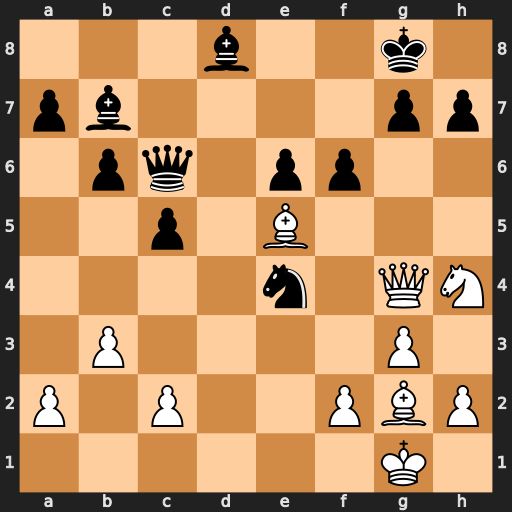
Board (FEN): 3b2k1/pb4pp/1pq1pp2/2p1B3/4n1QN/1P4P1/P1P2PBP/6K1
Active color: w
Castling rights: -
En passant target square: -
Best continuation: Bxe4 Qxe4 Qxe6+ Kf8 Bd6+ Be7 Bxe7+ Ke8 Qxe4